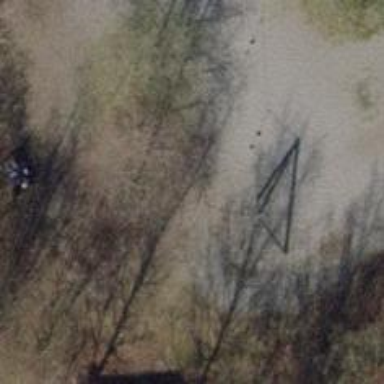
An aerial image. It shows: Playground featuring zipwire.